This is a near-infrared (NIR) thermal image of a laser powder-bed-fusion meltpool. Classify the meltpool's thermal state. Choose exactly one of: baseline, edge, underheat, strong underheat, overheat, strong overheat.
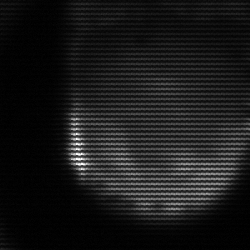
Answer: edge